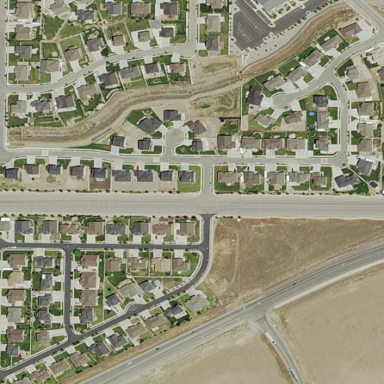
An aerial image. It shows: Neighborhood.